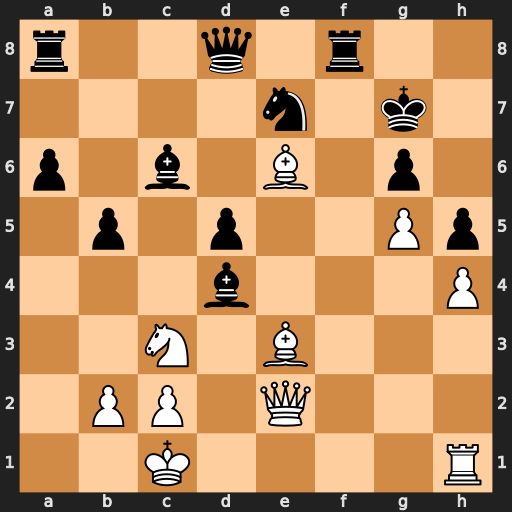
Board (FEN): r2q1r2/4n1k1/p1b1B1p1/1p1p2Pp/3b3P/2N1B3/1PP1Q3/2K4R
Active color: w
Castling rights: -
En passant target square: -
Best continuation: Bxd4+ Kh7 Qe5 Nf5 Bxf5